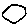
Label: circle